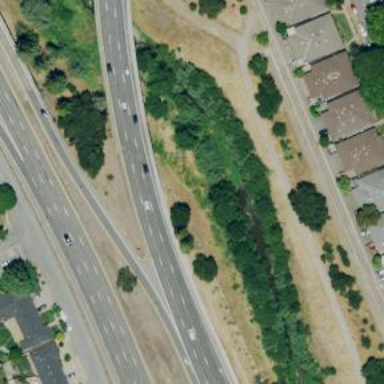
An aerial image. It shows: Trunk highway with expressway features.